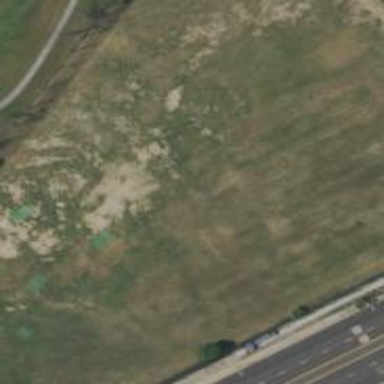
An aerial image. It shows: Driving range for golf on grass.